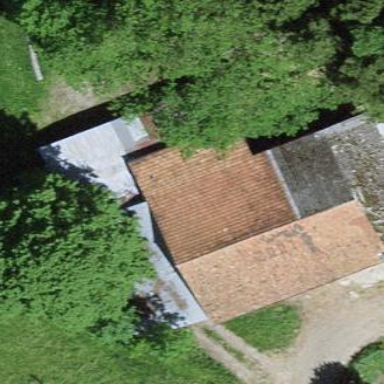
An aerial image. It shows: View of roof of building.